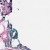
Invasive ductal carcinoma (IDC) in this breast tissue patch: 0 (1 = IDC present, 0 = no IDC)